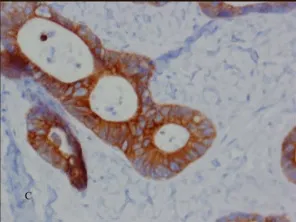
C) Immunohistochemistry with CK20 showing tumour cell cytoplasm stained.
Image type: pathology (immunostaining)